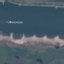
Land use / land cover class: River